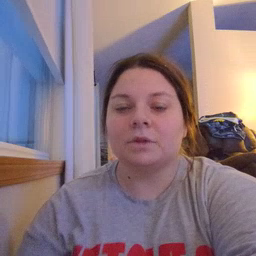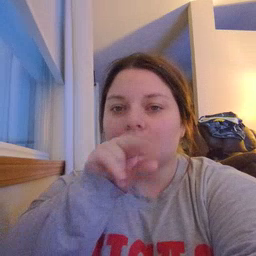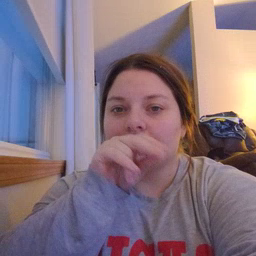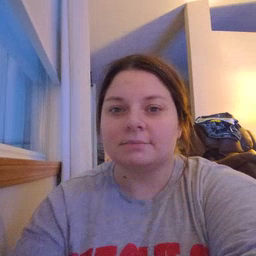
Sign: goose